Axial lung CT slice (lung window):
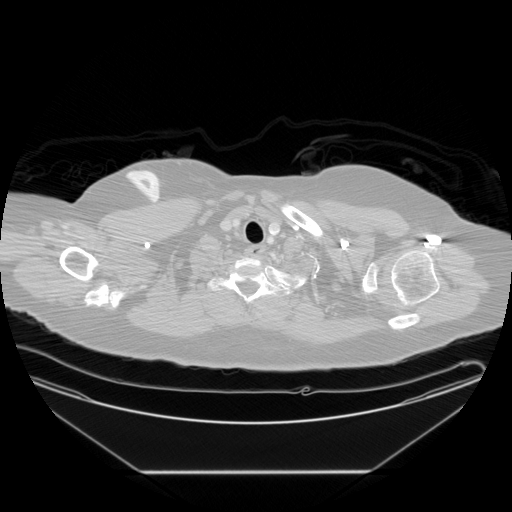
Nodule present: no